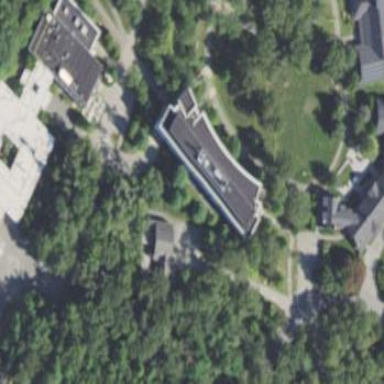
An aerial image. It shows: University building.